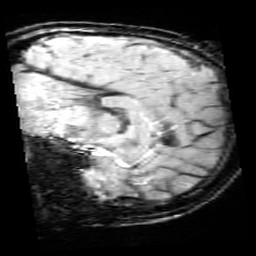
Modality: SWI
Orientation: sagittal
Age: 13
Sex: male
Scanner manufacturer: siemens
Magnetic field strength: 3 T
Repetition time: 0.027 s
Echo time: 0.02 s